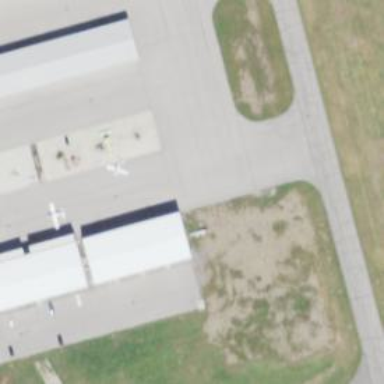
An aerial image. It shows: Taxiway at the airport with asphalt surface.